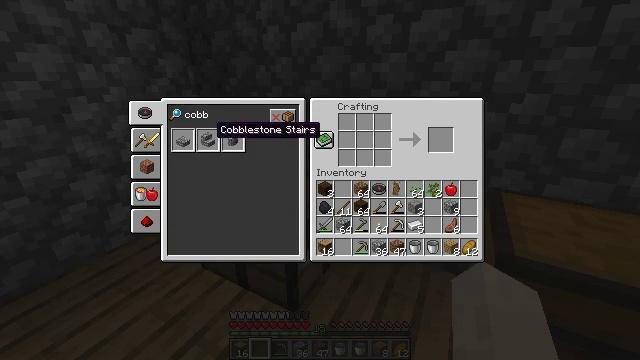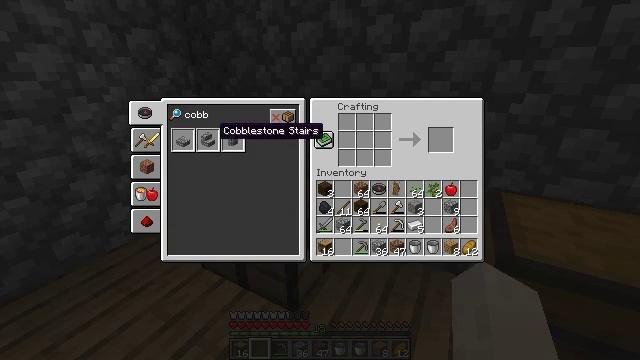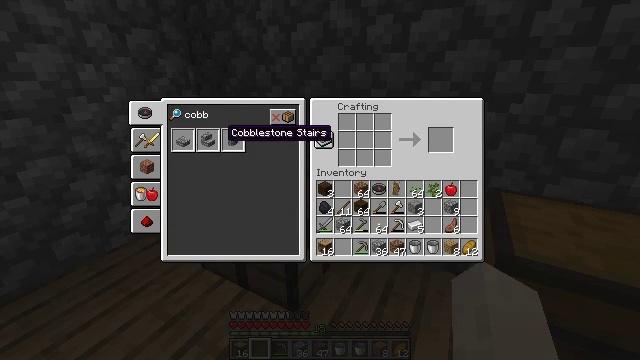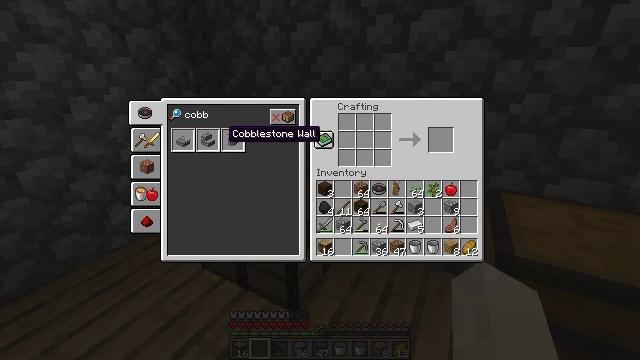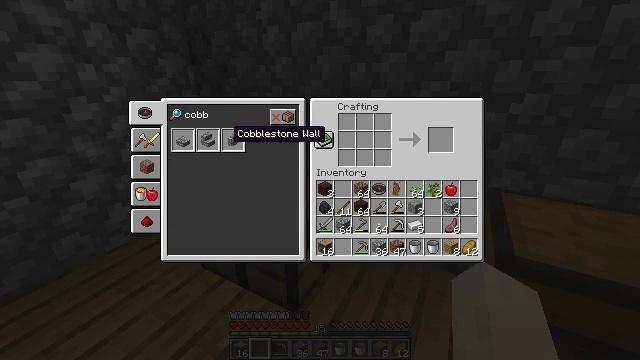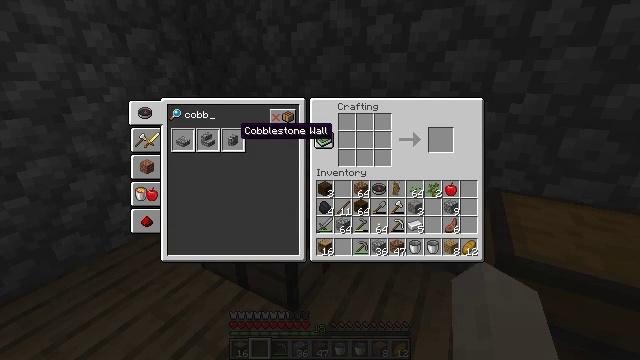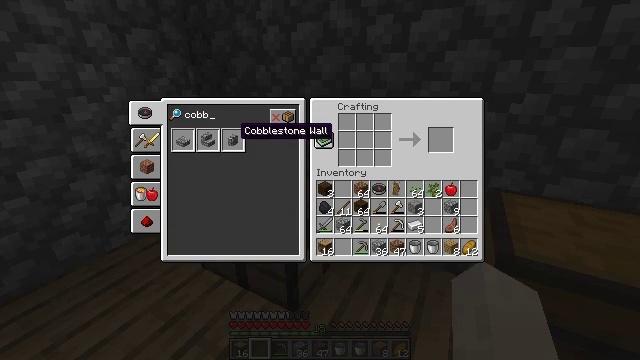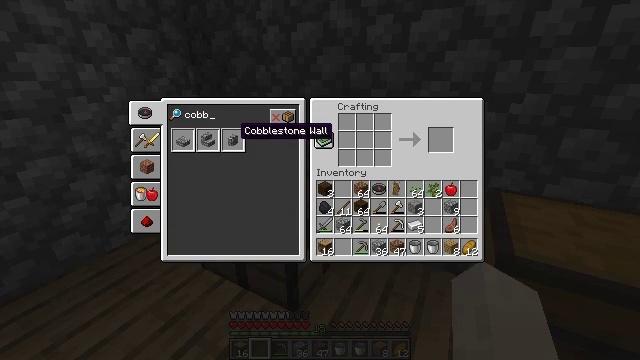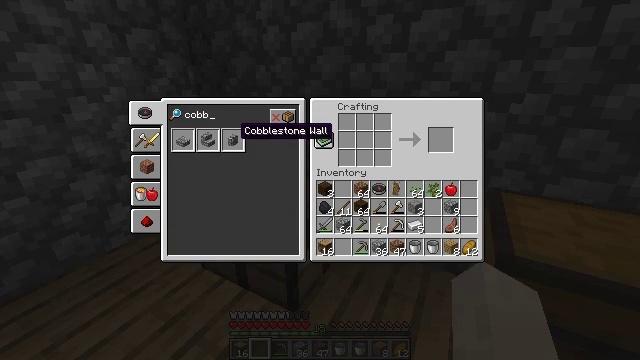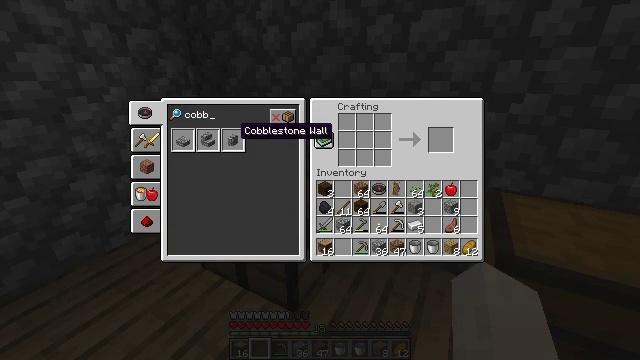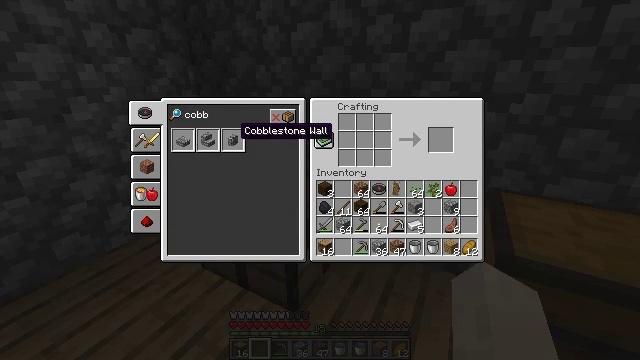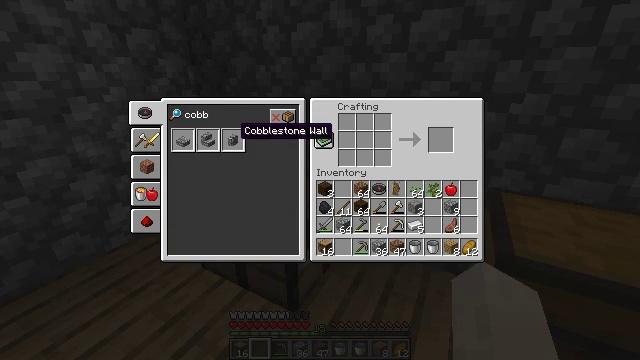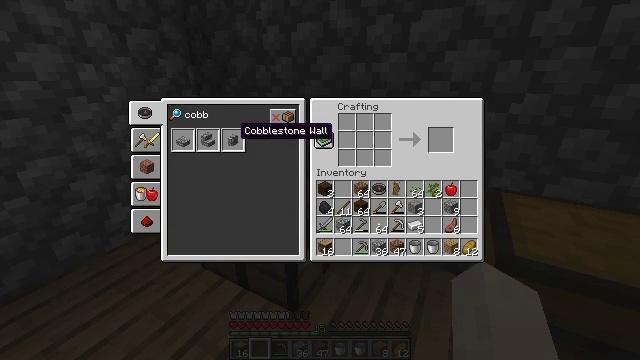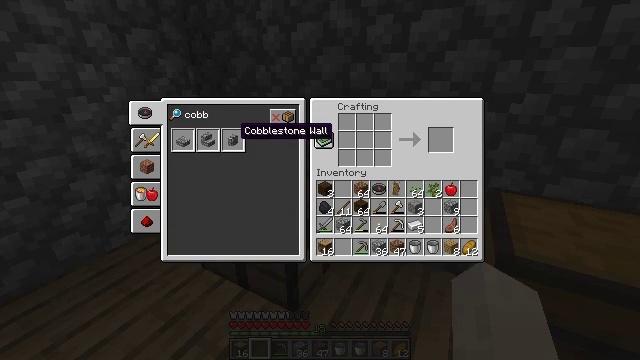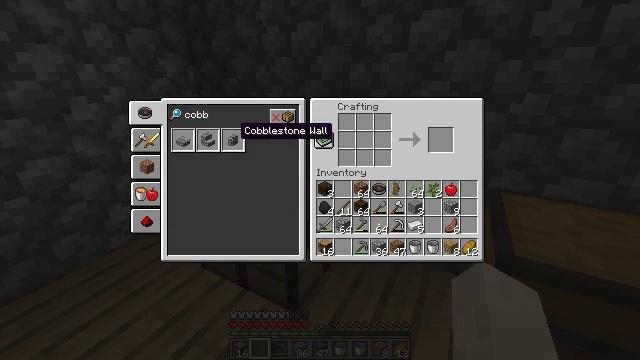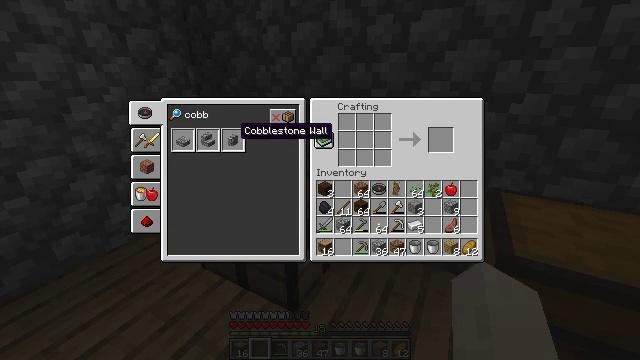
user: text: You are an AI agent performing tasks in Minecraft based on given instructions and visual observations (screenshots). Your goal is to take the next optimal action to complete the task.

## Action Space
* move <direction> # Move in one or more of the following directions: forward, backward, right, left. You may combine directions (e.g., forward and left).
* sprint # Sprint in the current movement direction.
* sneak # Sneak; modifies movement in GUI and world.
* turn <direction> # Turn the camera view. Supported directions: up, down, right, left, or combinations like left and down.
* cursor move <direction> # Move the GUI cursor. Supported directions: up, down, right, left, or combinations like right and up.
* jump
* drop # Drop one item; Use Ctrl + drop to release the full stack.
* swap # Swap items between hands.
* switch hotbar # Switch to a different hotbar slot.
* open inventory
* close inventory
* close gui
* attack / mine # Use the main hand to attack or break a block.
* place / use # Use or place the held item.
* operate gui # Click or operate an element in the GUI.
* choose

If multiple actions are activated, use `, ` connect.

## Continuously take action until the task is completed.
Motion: motion action
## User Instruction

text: Make a cobblestone wall with six cobblestone blocks.
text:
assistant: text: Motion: no_op
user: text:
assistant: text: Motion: cursor move right
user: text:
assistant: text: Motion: no_op
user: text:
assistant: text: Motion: no_op
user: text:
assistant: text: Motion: no_op
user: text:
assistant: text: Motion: no_op
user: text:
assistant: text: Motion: no_op
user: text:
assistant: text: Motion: no_op
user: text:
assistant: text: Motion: no_op
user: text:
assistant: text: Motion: no_op
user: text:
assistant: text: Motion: no_op
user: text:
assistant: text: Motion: no_op
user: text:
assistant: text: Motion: no_op
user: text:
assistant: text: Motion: no_op
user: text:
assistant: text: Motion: no_op
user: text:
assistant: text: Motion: no_op
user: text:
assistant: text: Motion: no_op
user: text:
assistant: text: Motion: no_op
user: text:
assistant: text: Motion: no_op
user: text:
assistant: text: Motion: no_op
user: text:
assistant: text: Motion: operate gui
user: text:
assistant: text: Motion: operate gui
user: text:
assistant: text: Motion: operate gui
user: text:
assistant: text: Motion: no_op
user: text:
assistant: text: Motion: cursor move right
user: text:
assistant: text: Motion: cursor move right
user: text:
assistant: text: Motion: cursor move right
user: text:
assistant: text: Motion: cursor move right and down
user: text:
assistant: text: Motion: cursor move right
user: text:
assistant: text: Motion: no_op